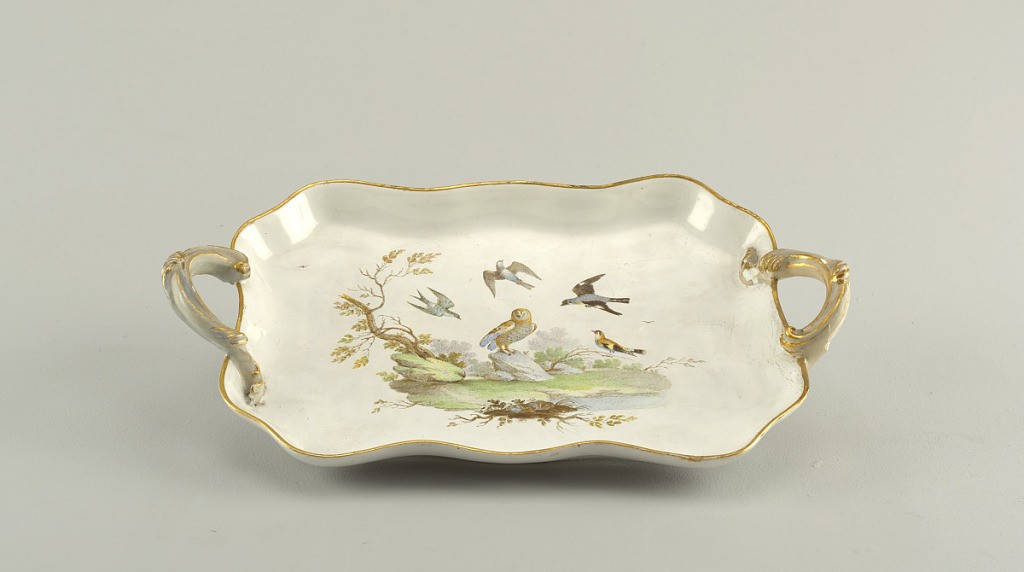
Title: Tray
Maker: Capodimonte Porcelain Manufactory, Italian, 1743 – 1759
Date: mid- 18th–18th century
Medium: porcelain, vitreous enamel, gold
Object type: tray
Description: Shaped oblong dish with scrolled handles at either end. Center decorated in pale colors with a group of birds centered on an owl, in front of a stream. Edge and handles gilded.